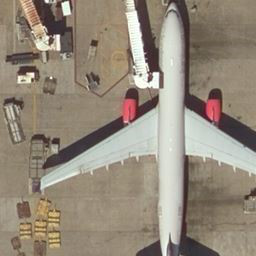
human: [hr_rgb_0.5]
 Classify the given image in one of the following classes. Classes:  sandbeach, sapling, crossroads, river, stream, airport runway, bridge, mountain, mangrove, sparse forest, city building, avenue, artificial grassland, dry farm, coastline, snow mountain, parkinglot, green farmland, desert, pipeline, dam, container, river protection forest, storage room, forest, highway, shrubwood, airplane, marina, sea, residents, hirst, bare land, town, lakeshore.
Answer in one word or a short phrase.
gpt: airplane